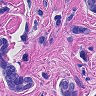
Metastatic tissue present: yes